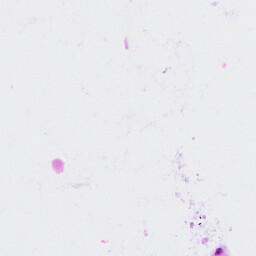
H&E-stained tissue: Cervix